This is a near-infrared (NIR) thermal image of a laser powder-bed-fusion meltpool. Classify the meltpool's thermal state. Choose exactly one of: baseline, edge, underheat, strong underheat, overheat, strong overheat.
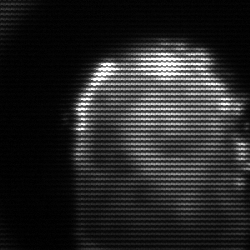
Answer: baseline